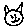
Label: cat